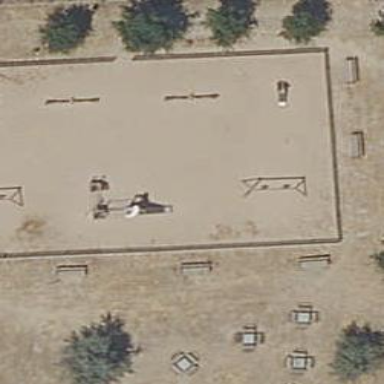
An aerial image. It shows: Playground area for leisure activities on the land.